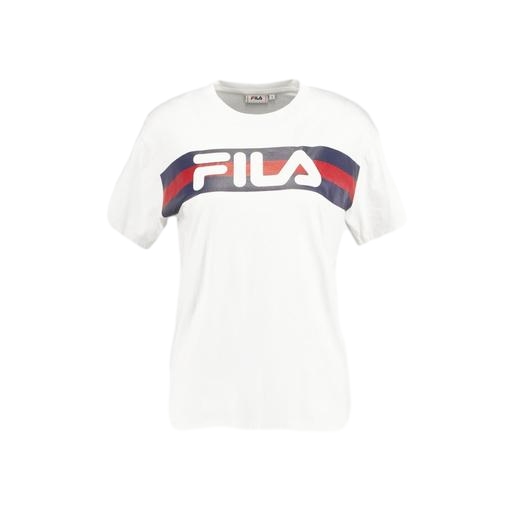
graphic jersey tee, graphic short-sleeve tee, white logo graphic tee, white background